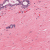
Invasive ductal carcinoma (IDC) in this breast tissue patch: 0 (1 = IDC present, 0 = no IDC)